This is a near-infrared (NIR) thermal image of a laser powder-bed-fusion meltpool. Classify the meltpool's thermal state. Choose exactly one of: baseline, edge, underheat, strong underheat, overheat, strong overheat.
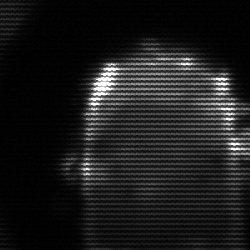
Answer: baseline